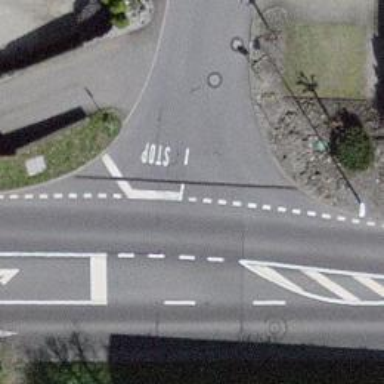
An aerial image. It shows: Stop road.